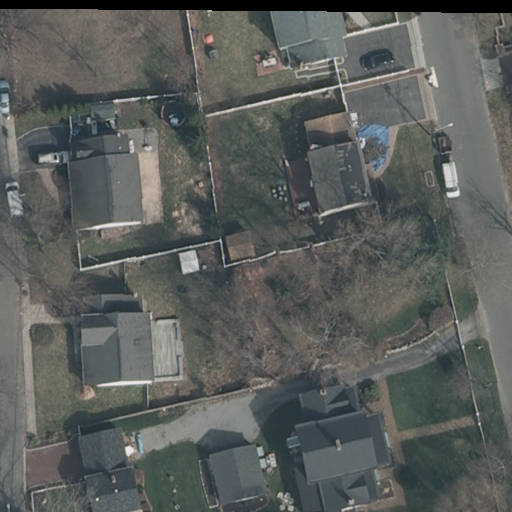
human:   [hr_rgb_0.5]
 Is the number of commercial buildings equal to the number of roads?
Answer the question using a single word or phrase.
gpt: no

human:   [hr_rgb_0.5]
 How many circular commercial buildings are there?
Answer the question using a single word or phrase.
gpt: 0

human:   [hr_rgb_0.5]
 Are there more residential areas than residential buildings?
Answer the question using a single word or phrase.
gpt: no

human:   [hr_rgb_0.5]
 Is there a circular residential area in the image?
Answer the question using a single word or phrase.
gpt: no

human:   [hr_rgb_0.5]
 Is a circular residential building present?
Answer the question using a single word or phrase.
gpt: no

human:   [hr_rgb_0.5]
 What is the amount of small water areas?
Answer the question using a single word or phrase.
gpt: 0

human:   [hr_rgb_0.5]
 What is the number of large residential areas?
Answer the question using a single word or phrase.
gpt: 1

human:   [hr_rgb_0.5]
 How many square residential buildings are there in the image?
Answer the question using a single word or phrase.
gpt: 0

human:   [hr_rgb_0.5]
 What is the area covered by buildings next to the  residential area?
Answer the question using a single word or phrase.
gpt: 1592m2

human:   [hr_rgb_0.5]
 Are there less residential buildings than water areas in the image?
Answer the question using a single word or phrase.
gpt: no

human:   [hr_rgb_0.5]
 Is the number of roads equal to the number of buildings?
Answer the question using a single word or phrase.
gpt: no

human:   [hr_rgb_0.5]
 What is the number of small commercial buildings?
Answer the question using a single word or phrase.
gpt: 0

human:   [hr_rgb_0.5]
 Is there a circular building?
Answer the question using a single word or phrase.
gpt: no

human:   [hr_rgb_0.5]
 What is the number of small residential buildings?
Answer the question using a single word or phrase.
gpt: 0

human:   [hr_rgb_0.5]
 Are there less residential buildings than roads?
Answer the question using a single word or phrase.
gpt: no

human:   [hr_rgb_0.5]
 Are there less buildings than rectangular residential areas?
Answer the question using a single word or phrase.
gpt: no

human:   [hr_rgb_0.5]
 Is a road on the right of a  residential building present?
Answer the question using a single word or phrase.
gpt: yes

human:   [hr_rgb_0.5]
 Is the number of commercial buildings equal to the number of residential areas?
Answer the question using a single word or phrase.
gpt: no

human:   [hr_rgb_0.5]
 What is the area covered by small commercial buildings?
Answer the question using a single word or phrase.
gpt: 0m2

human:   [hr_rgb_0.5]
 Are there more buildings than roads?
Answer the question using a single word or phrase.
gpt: yes

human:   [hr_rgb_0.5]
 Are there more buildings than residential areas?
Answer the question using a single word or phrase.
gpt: yes

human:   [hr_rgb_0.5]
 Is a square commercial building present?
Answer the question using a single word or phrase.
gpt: no

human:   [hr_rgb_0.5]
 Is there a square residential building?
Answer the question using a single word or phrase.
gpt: no

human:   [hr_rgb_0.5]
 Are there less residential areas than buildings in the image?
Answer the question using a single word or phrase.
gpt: yes

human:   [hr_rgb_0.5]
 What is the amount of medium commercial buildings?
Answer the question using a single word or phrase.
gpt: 0

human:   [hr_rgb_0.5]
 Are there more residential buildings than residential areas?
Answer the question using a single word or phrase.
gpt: yes

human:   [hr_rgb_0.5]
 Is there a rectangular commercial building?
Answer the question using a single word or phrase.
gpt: no